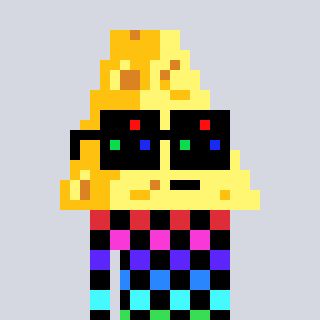
a pixel art character with square black sunglasses, a cheese-shaped head and a gold-colored body on a cool background